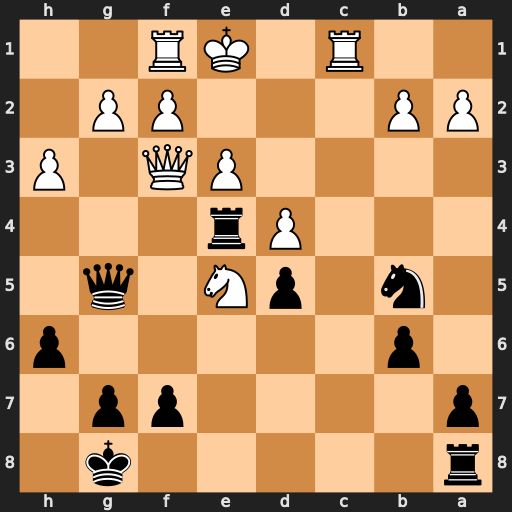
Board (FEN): r5k1/p4pp1/1p5p/1n1pN1q1/3Pr3/4PQ1P/PP3PP1/2R1KR2
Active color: b
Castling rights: -
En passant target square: -
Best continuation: Nxd4 Qxf7+ Kh7